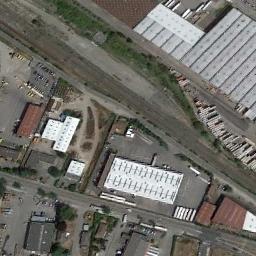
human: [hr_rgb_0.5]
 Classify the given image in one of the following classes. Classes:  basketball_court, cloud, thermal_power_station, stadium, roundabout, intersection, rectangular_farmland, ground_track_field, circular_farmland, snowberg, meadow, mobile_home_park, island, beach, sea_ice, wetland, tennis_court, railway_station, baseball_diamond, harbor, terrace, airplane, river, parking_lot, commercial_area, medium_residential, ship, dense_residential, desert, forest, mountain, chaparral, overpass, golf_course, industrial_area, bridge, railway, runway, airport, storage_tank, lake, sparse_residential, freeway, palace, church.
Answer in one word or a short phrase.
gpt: railway